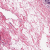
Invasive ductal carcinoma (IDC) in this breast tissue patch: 0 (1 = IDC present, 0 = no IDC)